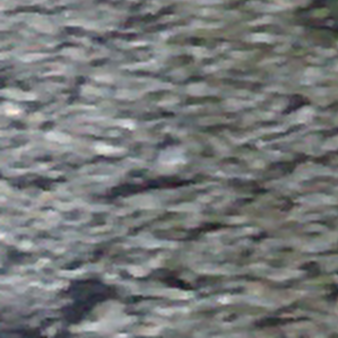
Label: other